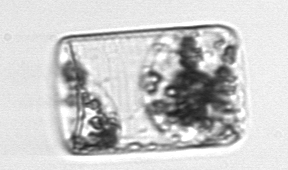
Label: Guinardia_flaccida